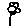
Label: flower